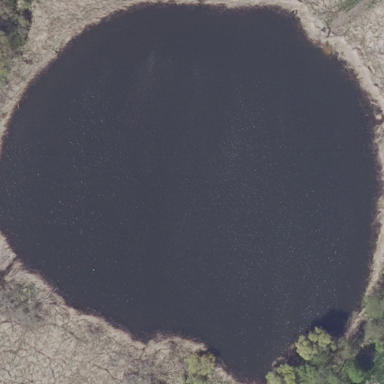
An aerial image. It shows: Pond with natural water.